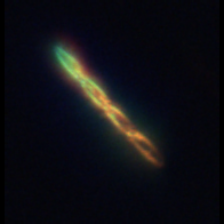
Taxon: Psuedo-nitzschia
Group: Diatoms